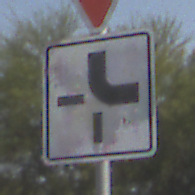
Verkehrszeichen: VerlaufVorfahrtsstrasse4
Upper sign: VorfahrtGewaehren
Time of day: MorningAfternoon
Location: Outdoor (Nature)
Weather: PartlyCloudy
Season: NotSpecified
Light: Natural